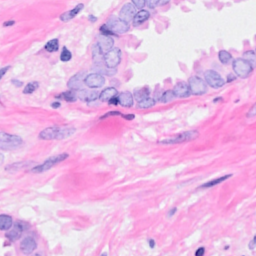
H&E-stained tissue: Breast